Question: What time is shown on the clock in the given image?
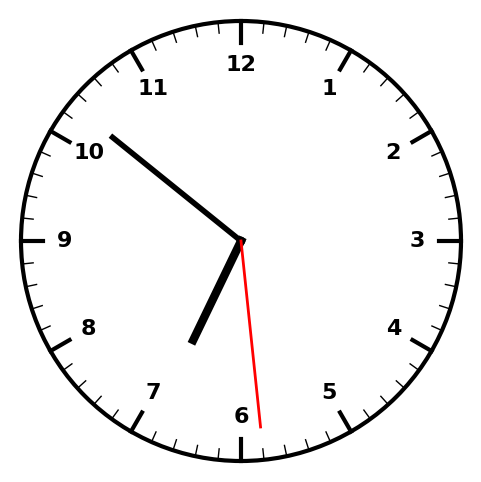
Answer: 06:51:29